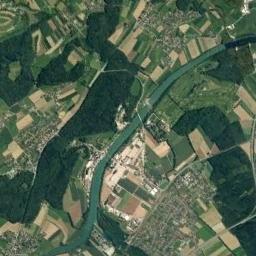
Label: river